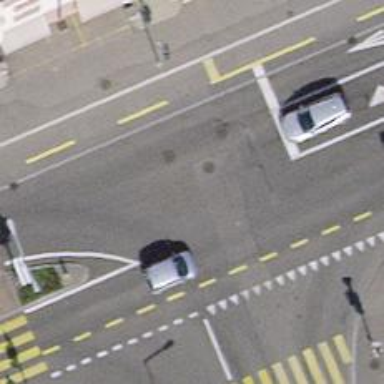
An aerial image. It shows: Road with traffic signals controlling the flow of traffic.